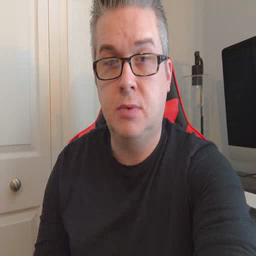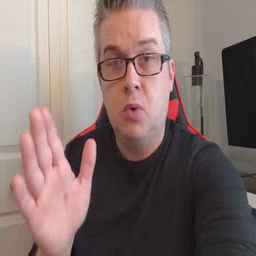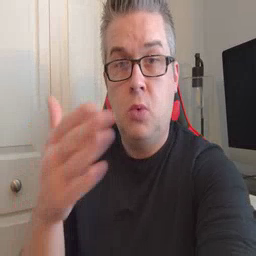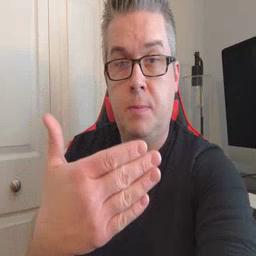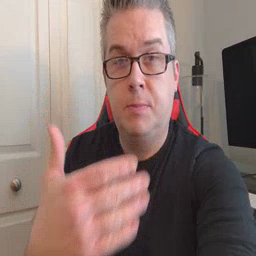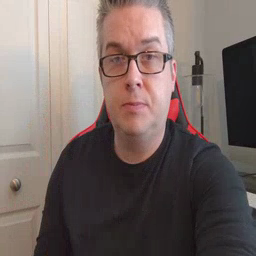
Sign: room